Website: bh-photo
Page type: customer-info-address
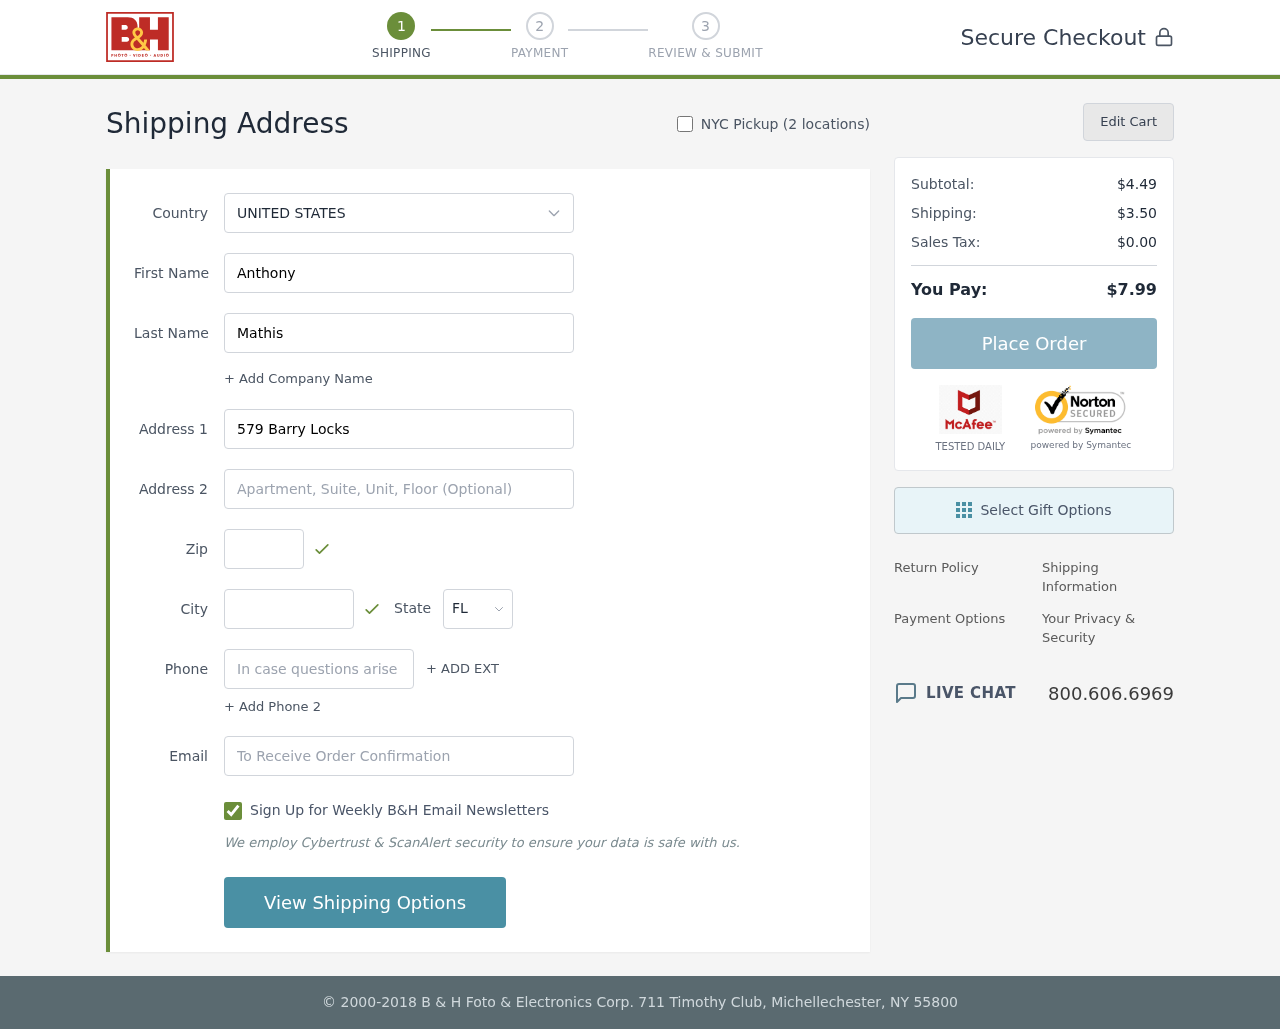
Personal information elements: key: PII_CITY
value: Judithmouth
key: PII_COUNTRY
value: United States
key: PII_EMAIL
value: anthony.mathis@yahoo.com
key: PII_FIRSTNAME
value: Anthony
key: PII_LASTNAME
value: Mathis
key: PII_PHONE
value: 7306739128
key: PII_POSTCODE
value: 77491
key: PII_STATE_ABBR
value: FL
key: PII_STREET
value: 579 Barry Locks
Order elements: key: ORDER_SUBTOTAL
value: $4.49
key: ORDER_SHIPPING_COST
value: $3.50
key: ORDER_TAX
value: $0.00
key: ORDER_TOTAL
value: $7.99